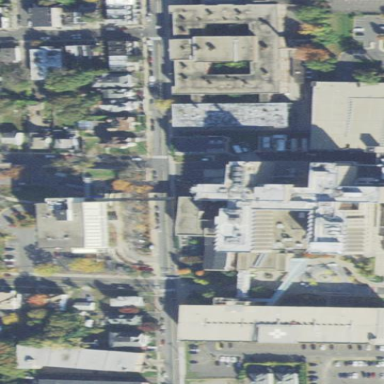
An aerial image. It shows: Hospital.